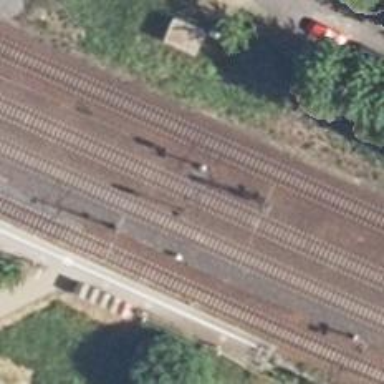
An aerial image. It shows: Railway signal.